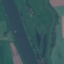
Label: River